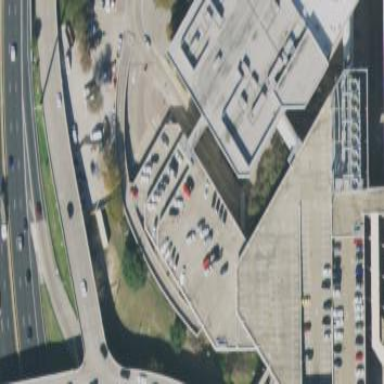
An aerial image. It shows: Multi-storey parking building.